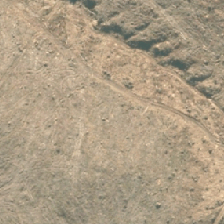
Land cover: harvested_forest